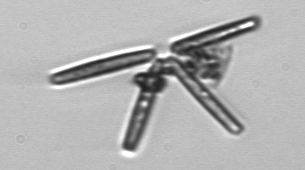
Label: Thalassionema